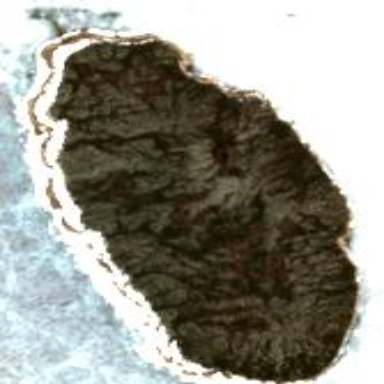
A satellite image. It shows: Image showing island.